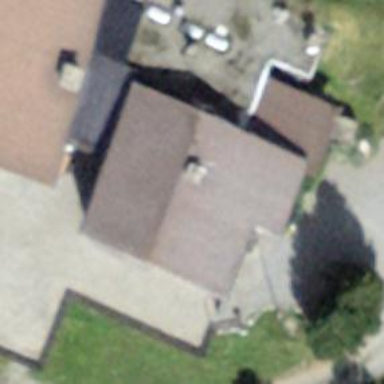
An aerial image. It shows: Restaurant with outdoor seating on the terrace.